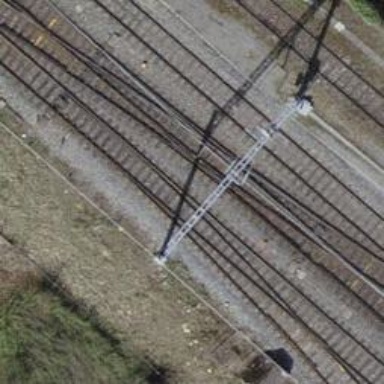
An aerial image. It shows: Railway track with contact lines for electrification.